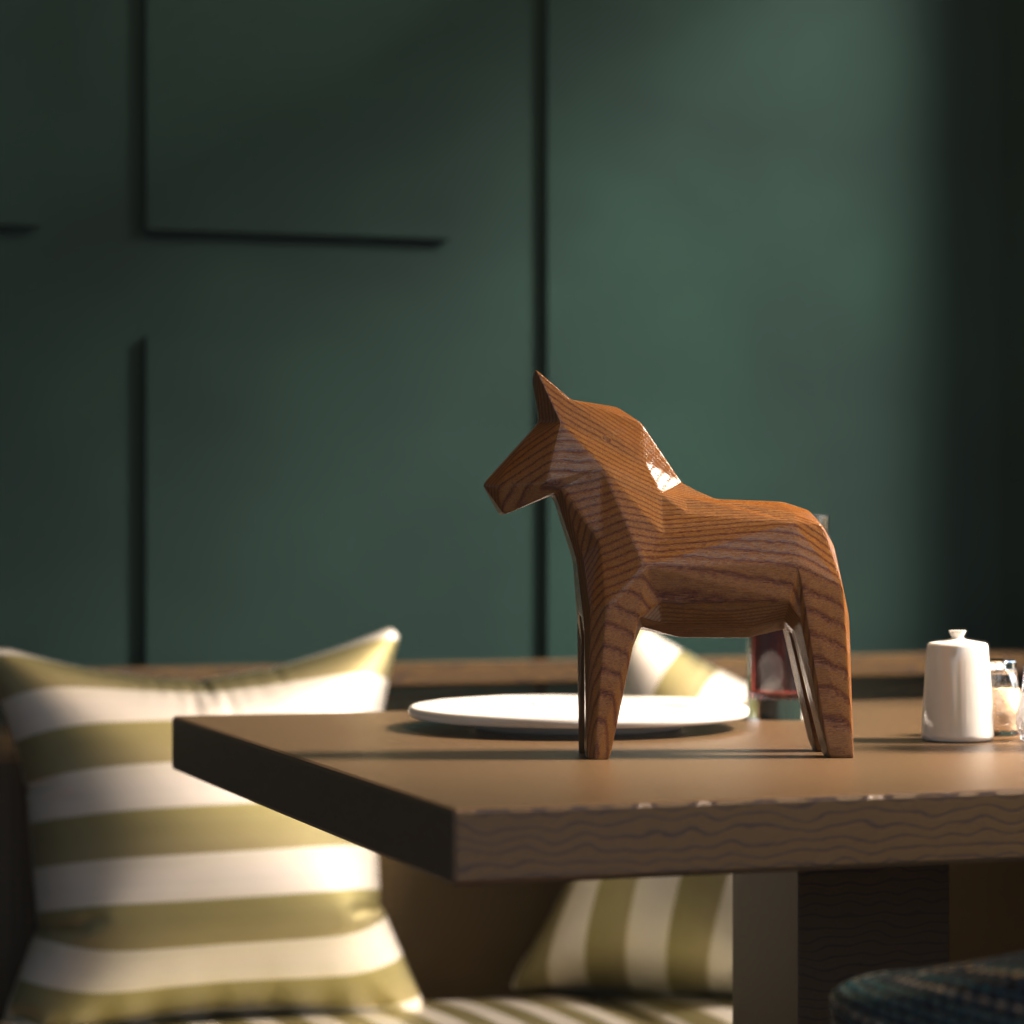
A high quality rendering of a dalahest_oak dalecarlian horse figurine made of varnished dark oak standing on a wooden table in an a sports hall with natural soft daylight from windows,wide shot from  the left, 100 mm, f 5.6